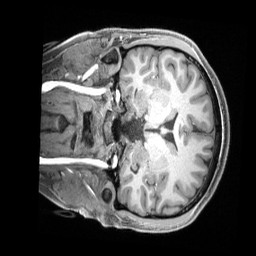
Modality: T1w
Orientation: coronal
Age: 25
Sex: male
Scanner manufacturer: siemens
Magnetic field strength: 3 T
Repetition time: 2.4 s
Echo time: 0.00222 s